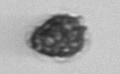
Label: Syracosphaera_pulchra